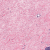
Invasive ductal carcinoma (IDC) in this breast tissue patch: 0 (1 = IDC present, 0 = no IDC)